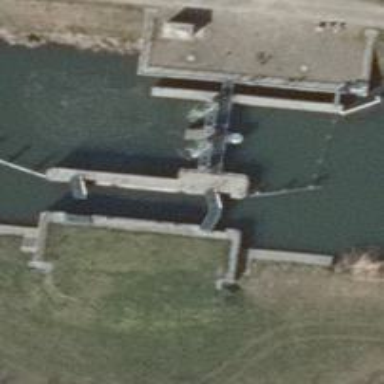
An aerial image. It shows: Lock gate along waterway.